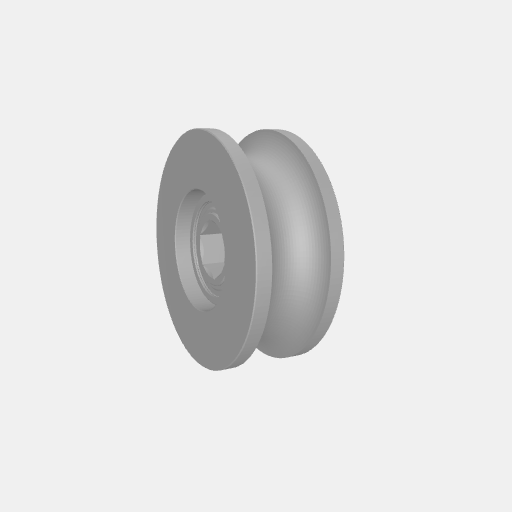
Part: UWheel8RID